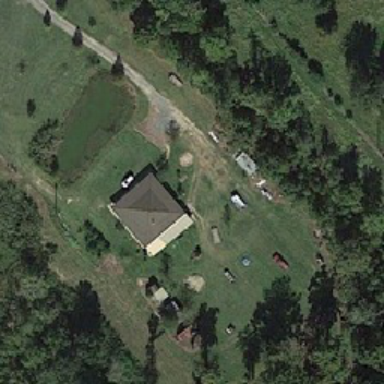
Green grass on the side of the house and some cars .